Interaction volume radius: 5 \u00c5
Interaction volume height: 10 \u00c5
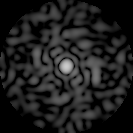
Disorder parameter: 0.8037